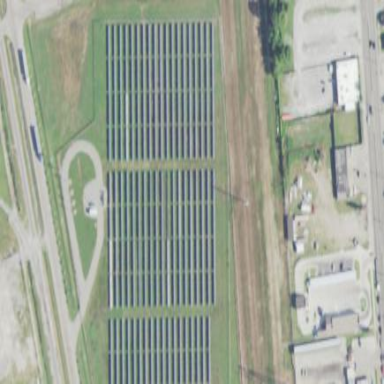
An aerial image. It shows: Solar photovoltaic power plant surrounded by fence.